Question: I am using Google App Engine / Google Cloud Platform unpaid, as I have been for many many years. Now, after the upgrade to the newest interface, I am unable to use the GCloud SDK (installed locally) to deploy anything to my projects, and while I have tried to solve a few issues, more keep popping up. So I've switched over to using GitHub. I successfully linked my GitHub repository to the GitHub app on my machine, and to the GCP "Source Code" page.

However, the source code shown here does not reflect the page itself. When I visit the main "*.appspot.com" domain for my site, the updated site is the old one, and has not been updated to the new one, which I just pushed about an hour ago. In addition to committing and syncing changes, is there anything else I need to do to get my GitHub repository's code to reflect what shows up on the site itself?
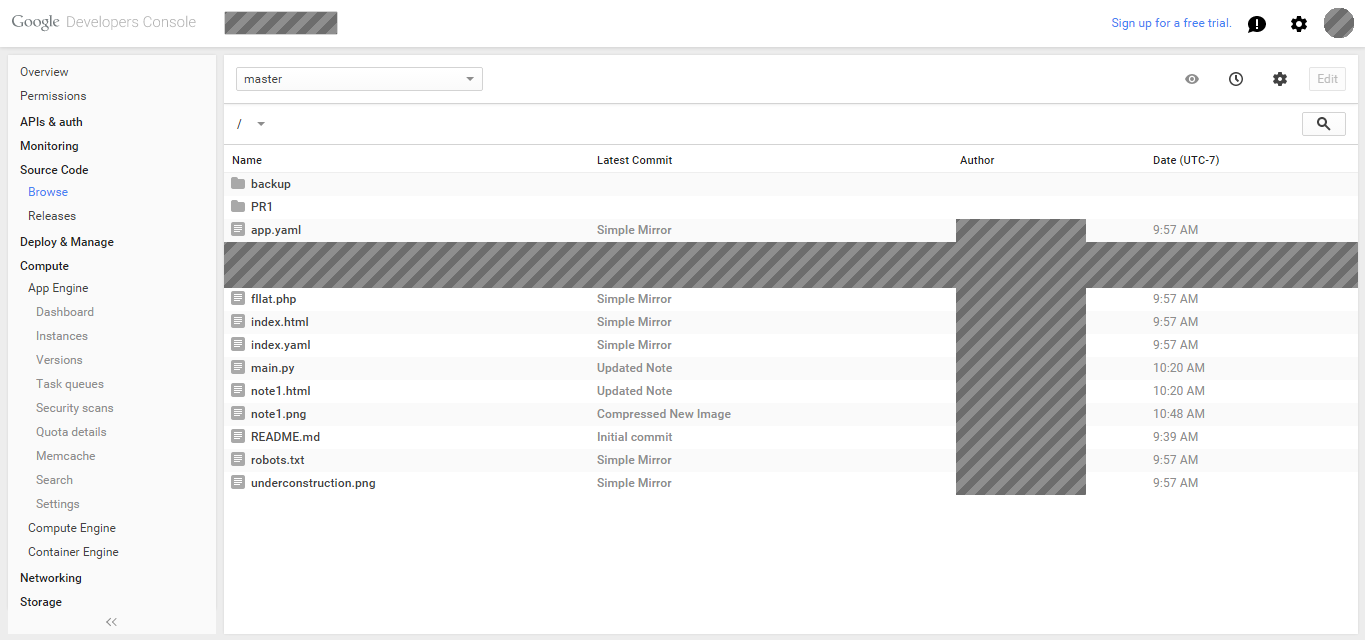
Answer: It appears you linked your cloud repository without setting up a push-to-deploy pipeline as described <URL>. For this reason, pushing to your repo may update the source browse feature's view, but won't actually trigger a deployment.
I'm glad to hear everything is working for you at any rate, having gone a different route of deploying normally with the SDK and using python, and we both understand the cause of the issue.